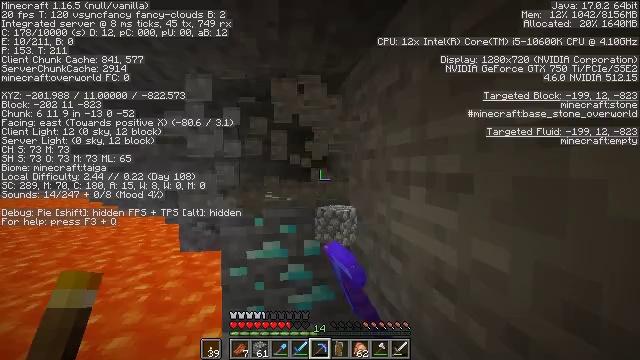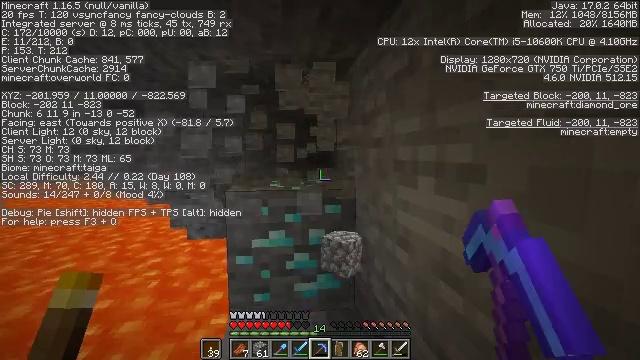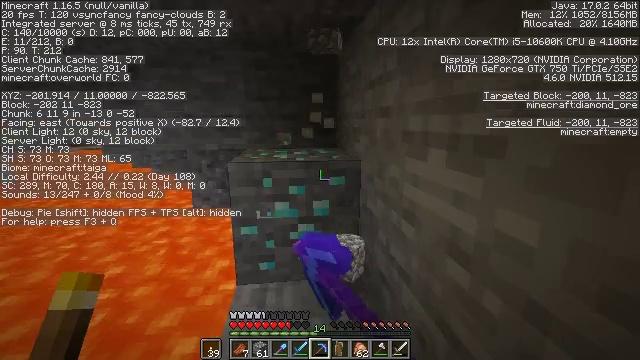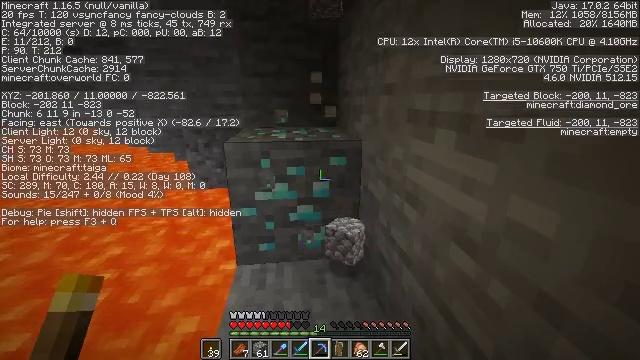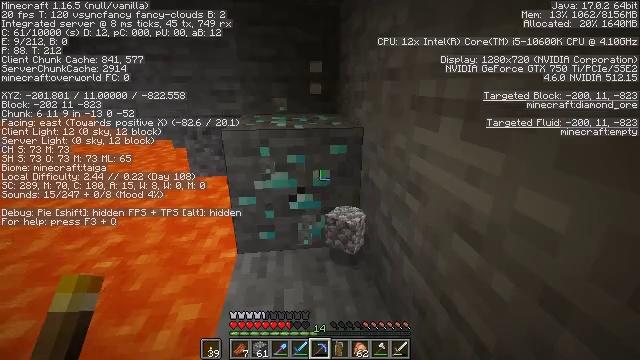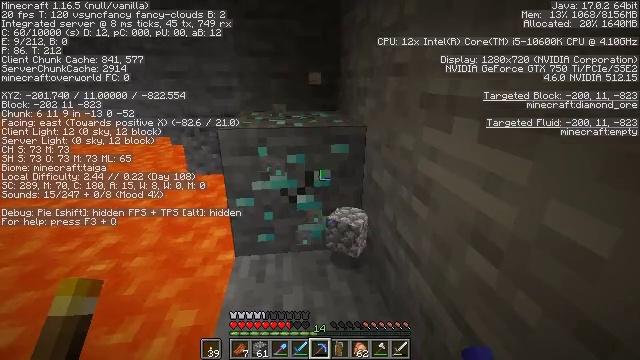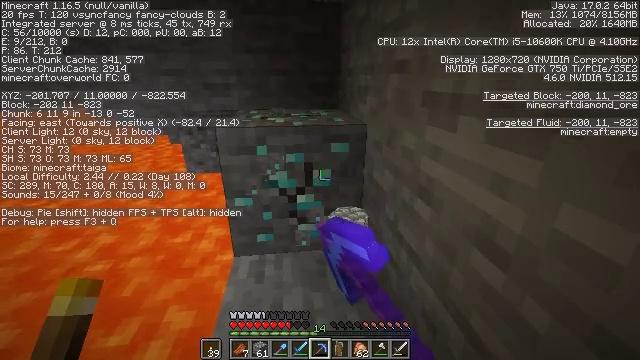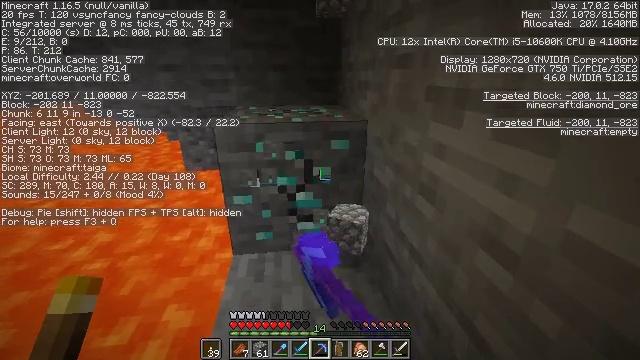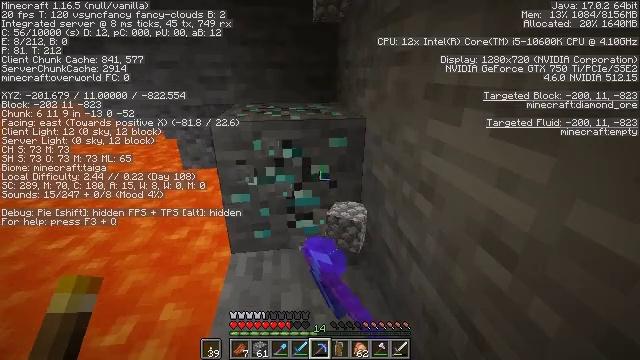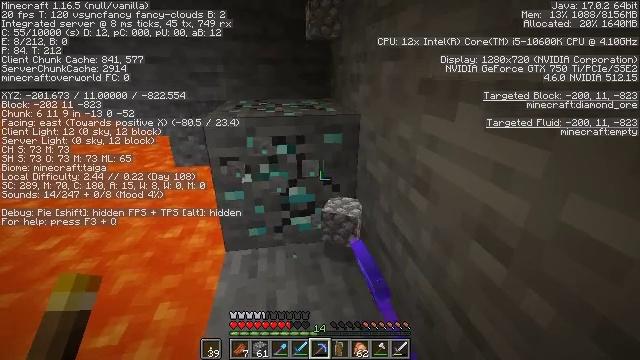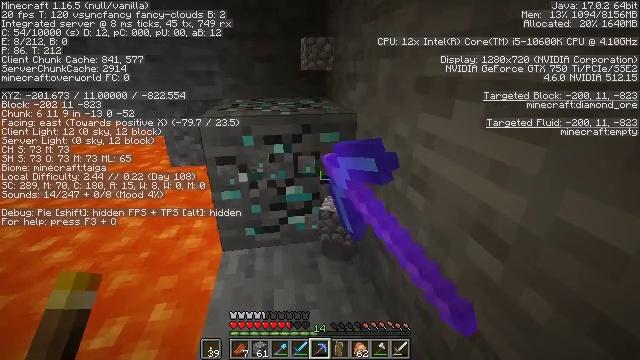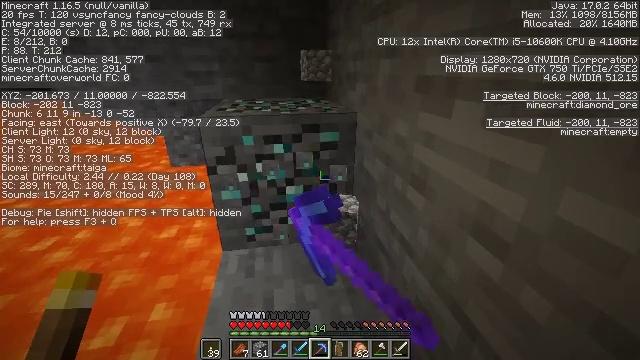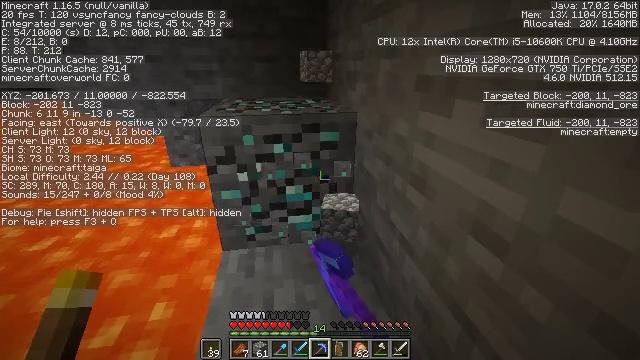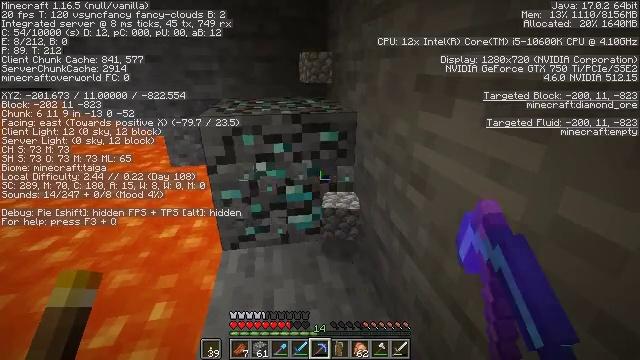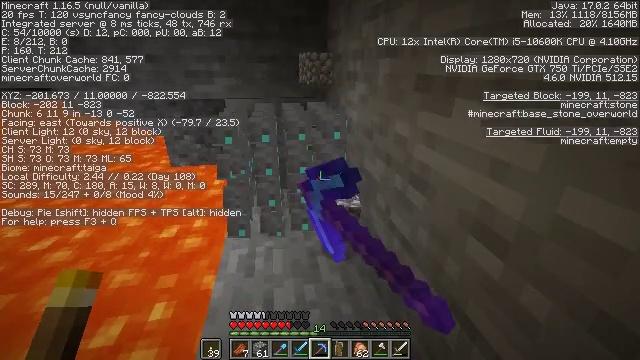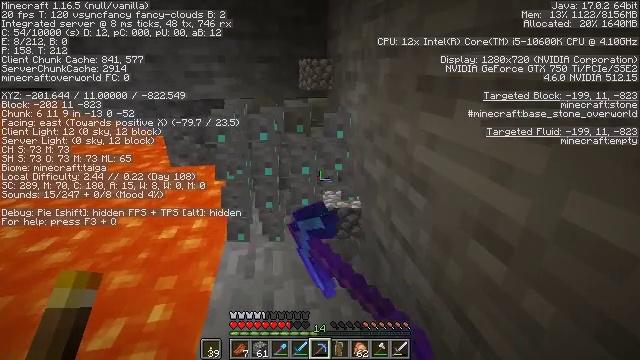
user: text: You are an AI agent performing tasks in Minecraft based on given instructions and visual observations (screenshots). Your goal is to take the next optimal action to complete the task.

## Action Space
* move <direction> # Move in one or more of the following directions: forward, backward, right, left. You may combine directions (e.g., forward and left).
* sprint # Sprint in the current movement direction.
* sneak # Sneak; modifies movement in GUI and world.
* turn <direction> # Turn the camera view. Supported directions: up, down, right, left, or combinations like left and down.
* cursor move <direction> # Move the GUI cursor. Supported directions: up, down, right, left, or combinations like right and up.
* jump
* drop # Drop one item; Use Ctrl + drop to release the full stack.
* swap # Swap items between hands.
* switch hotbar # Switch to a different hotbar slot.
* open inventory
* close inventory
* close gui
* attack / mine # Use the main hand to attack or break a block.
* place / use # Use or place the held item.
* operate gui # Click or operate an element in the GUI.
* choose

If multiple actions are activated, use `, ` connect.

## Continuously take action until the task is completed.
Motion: motion action
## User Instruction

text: Gather diamond ore with a pickaxe.
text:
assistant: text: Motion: move forward, sneak, turn left and down, attack / mine
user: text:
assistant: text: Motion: move forward, sneak, turn down, attack / mine
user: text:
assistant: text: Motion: move forward, sneak, turn down, attack / mine
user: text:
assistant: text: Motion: move forward, sneak, turn down, attack / mine
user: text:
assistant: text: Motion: move forward, sneak, attack / mine
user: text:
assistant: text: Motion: sneak, attack / mine
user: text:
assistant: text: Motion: sneak, attack / mine
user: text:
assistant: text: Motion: sneak, attack / mine
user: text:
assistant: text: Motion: sneak, turn right, attack / mine
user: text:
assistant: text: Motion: sneak, attack / mine
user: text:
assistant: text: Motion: sneak, attack / mine
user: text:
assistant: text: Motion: sneak, attack / mine
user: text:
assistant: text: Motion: sneak, attack / mine
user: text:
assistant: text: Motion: sneak, attack / mine
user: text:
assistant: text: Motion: move forward, sneak, attack / mine
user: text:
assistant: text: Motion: move forward, sneak, attack / mine
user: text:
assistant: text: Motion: move forward, sneak, attack / mine
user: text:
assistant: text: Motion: move forward, sneak, attack / mine
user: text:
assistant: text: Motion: sneak, attack / mine